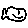
Label: fish